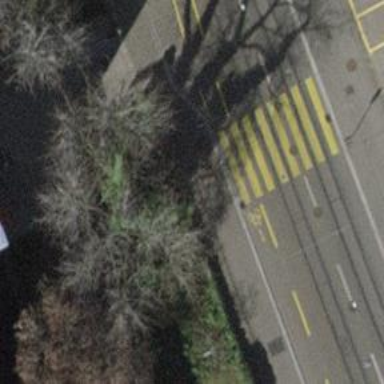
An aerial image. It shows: Kerb barrier.